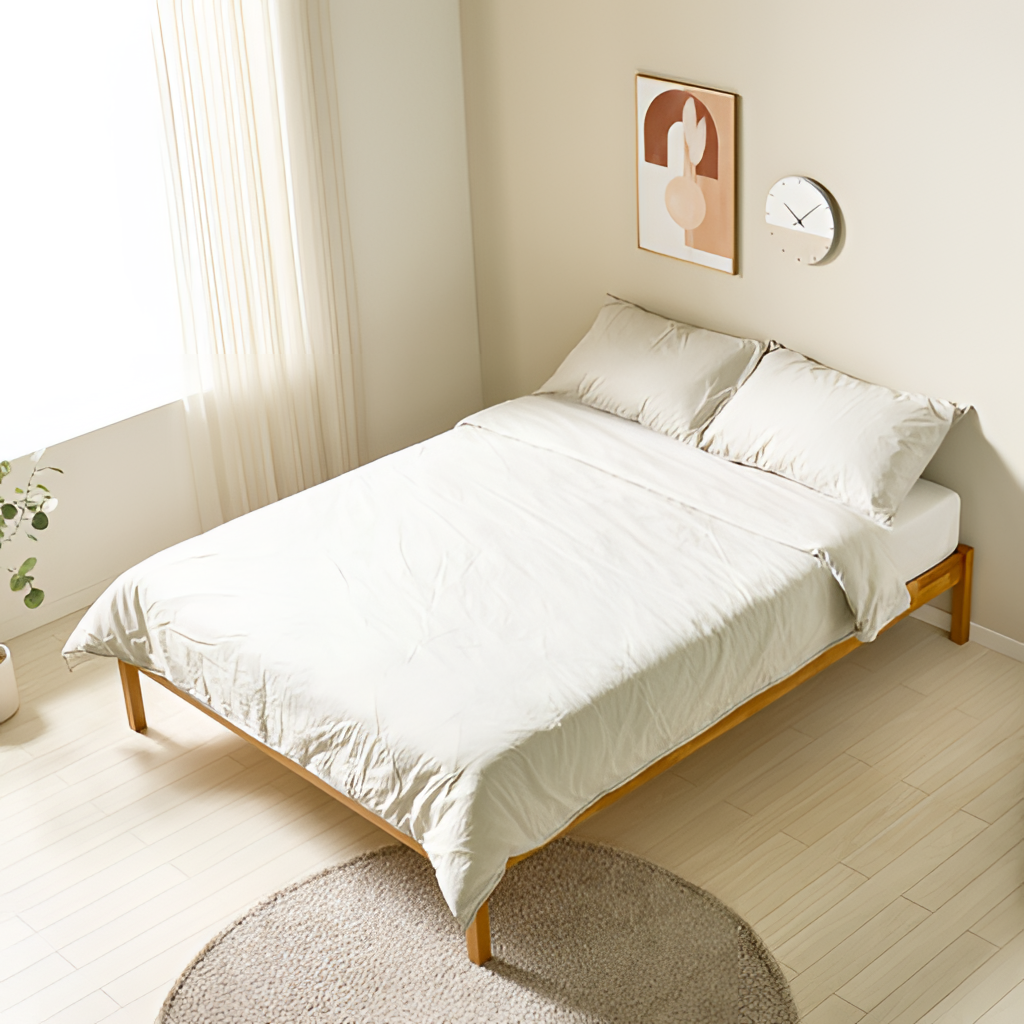
bedroom, fabric bed, cream paint wallpaper, with solid pattern, wood flooring, with plank pattern, minimalist